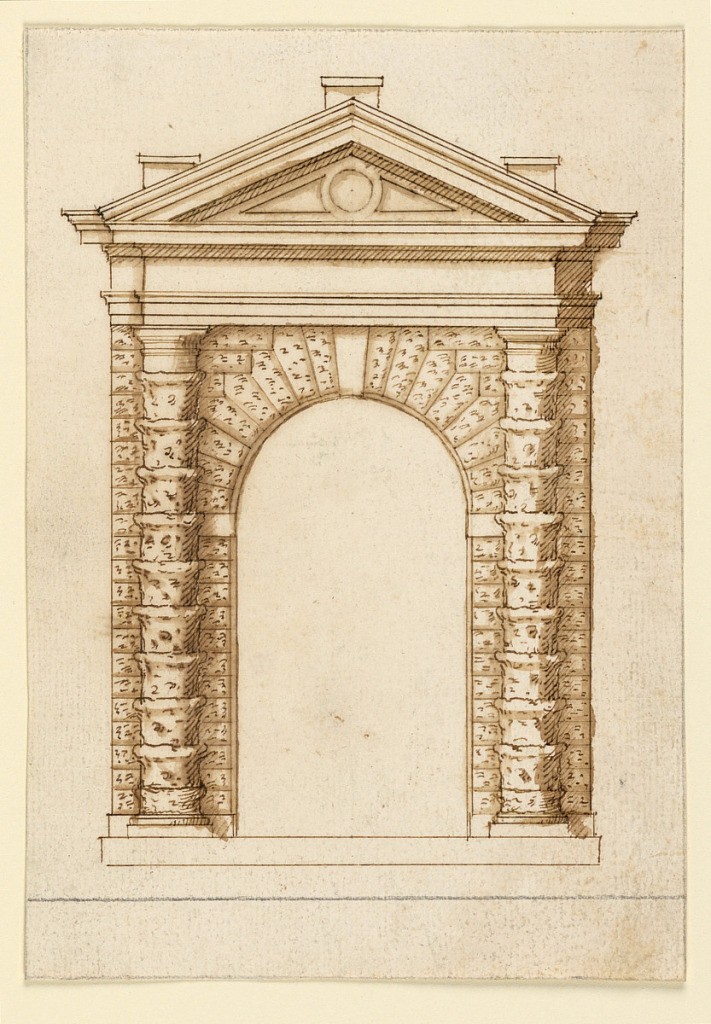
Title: Elevation for a Rusticated Gateway with Tuscan Columns
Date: ca. 1575
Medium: Pen and ink, brush and wash on paper, lined
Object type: Drawing
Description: Engaged rustic columns with Tuscan capitals projecting from an archway. Above, an undecorated entablature and triangular pediment with three vertical projections.